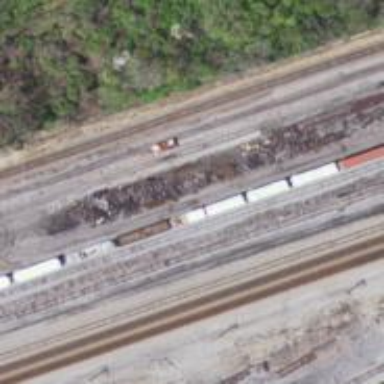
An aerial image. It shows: Railway yard used for manifest purposes.